Current action and preconditions to check: path_clear

Your task: For each precondition in the list above, predict whether it will hold at this action.

Consider the current scene as observed from the mobile robot's camera, and analyze the predicted future states of all dynamic agents (e.g., people, animals, vehicles, or any moving entities) within the NEXT SECOND.

IMPORTANT: Only answer "very likely" if you are absolutely certain—based on strong, clear evidence—that a dynamic agent will violate the precondition in the predicted future state. Do NOT answer "very likely" for unlikely, ambiguous, or low-probability risks.

Ask yourself for each precondition: Is there a high probability, with clear and convincing evidence, that the predicted future states of any dynamic agent will interfere with the predicted future state of the currently executing action within the NEXT SECOND, causing that precondition to fail?

Assess the risk level based on these predictions. Use "likely" or "very likely" if motions create a clear risk of interference.

Use "neutral" or "improbable" if agents are nearby but their predicted paths are clearly diverging or non-conflicting.

Failure Risk Categories: "very improbable", "improbable", "neutral", "likely", "very likely"

Answer Format: Output ONLY the probability_of_failure value from these categories: "very improbable", "improbable", "neutral", "likely", "very likely"

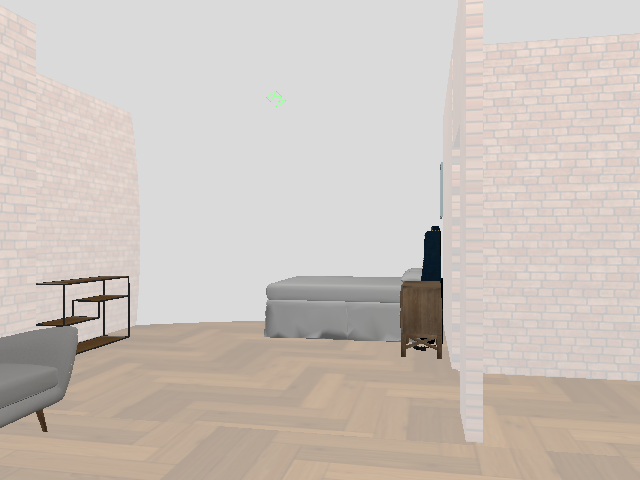

Answer: very improbable